Question: I have a picker view with few items: "Red", "Green", "Yellow", "Black". In my UI test I need to select a specific item "Green" from it. I am using the XCTest UI testing APIs that were intruduced with Xcode 7.

What I managed to do so far is to swipe the whole picker view up in the unit test. It is not ideal because it always changes the picker view to the bottom item (when swiping up).
'''
let app = XCUIApplication()
app.launch()
app.pickers.elementAtIndex(0).swipeUp()
XCTAssert(app.staticTexts["Selected: Black"].exists)
'''
Another but very similar way of changing the picker view is to call 'pressForDuration ... thenDragToElement', which is not what I want.
'''
app.pickers.elementAtIndex(0).pressForDuration(0.1, thenDragToElement: someElement)
'''
When I use the UI test function it does not record the picker view scrolling events. It does record when I tap on picker view items:
'''
app.pickerWheels["Green"].tap()
'''
but that does not actually work when the test is run (probably because it needs to scroll the picker view first before tapping).
Here is the demo app with the test.
<URL>
## Update
It is now possible to select a picker view since Xcode 7.0 beta 6 .
'''
app.pickerWheels["Green"].adjustToPickerWheelValue("Yellow")
'''
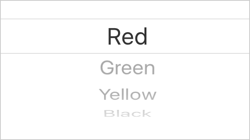
Answer: As noted in the question's update, Xcode 7 Beta 6 added support for interacting with pickers. The newly added method '-adjustToPickerWheelValue:' should be used to select items on a 'UIPickerView'.
'''
let app = XCUIApplication()
app.launch()
app.pickerWheels.element.adjustToPickerWheelValue("Yellow")
'''
Here's a <URL>.